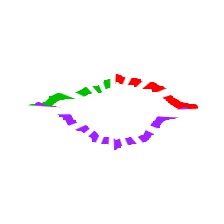
Shape: rhombus